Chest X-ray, AP view. Patient: 29 years old, sex M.
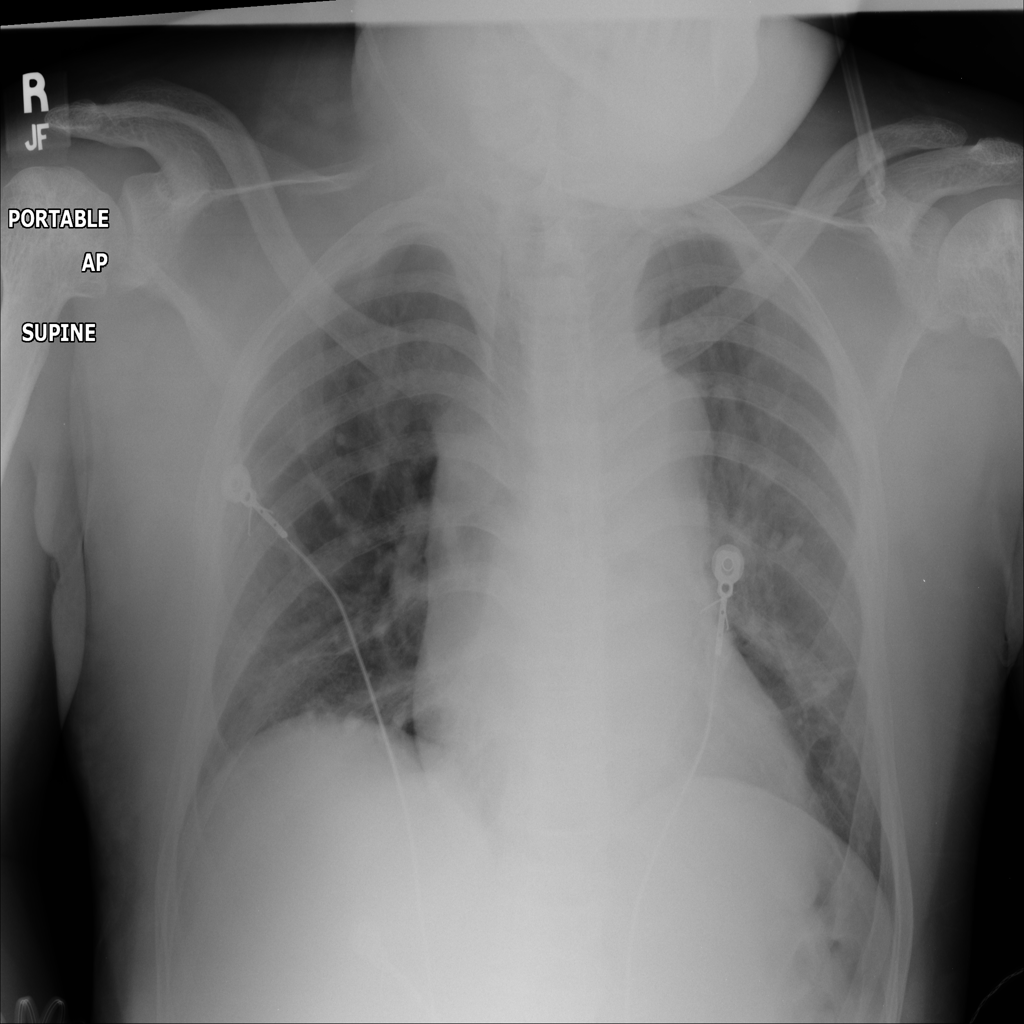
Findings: Infiltration